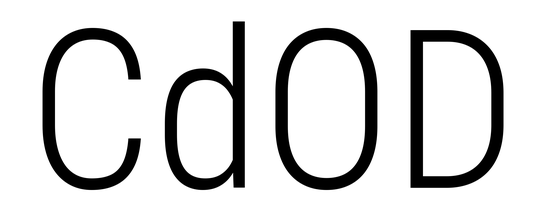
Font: Roboto_Condensed_Light